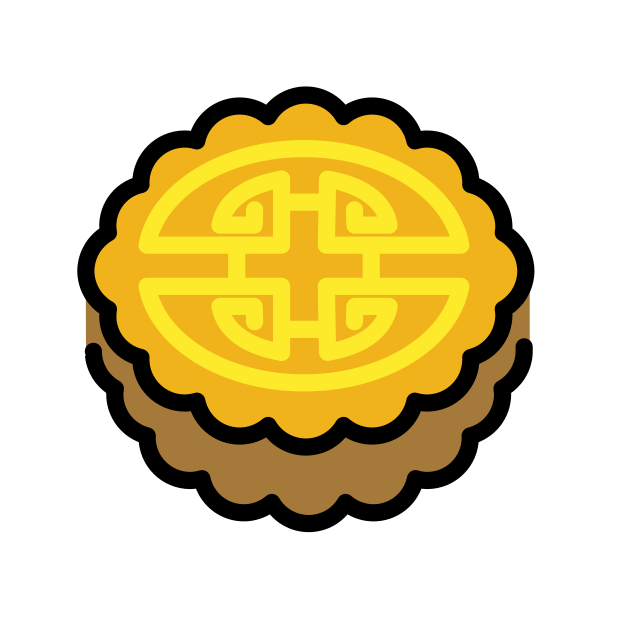
moon cake